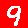
Digit: 9